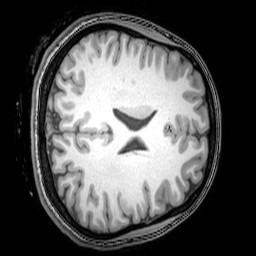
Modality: T1w
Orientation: axial
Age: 20
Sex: female
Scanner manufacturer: philips
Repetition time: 0.008201 s
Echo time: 0.00379 s